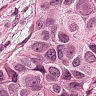
Metastatic tissue present: yes